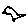
Label: bird